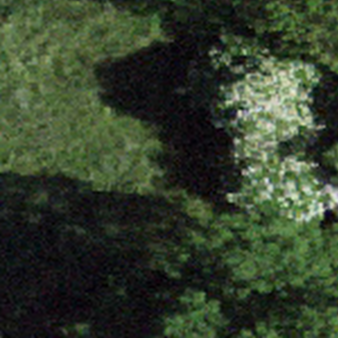
Label: other